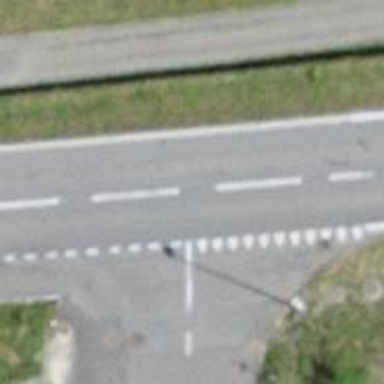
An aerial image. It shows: Tertiary road with asphalt surface and lane markings.